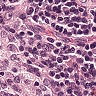
Metastatic tissue present: no